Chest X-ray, PA view. Patient: 18 years old, sex M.
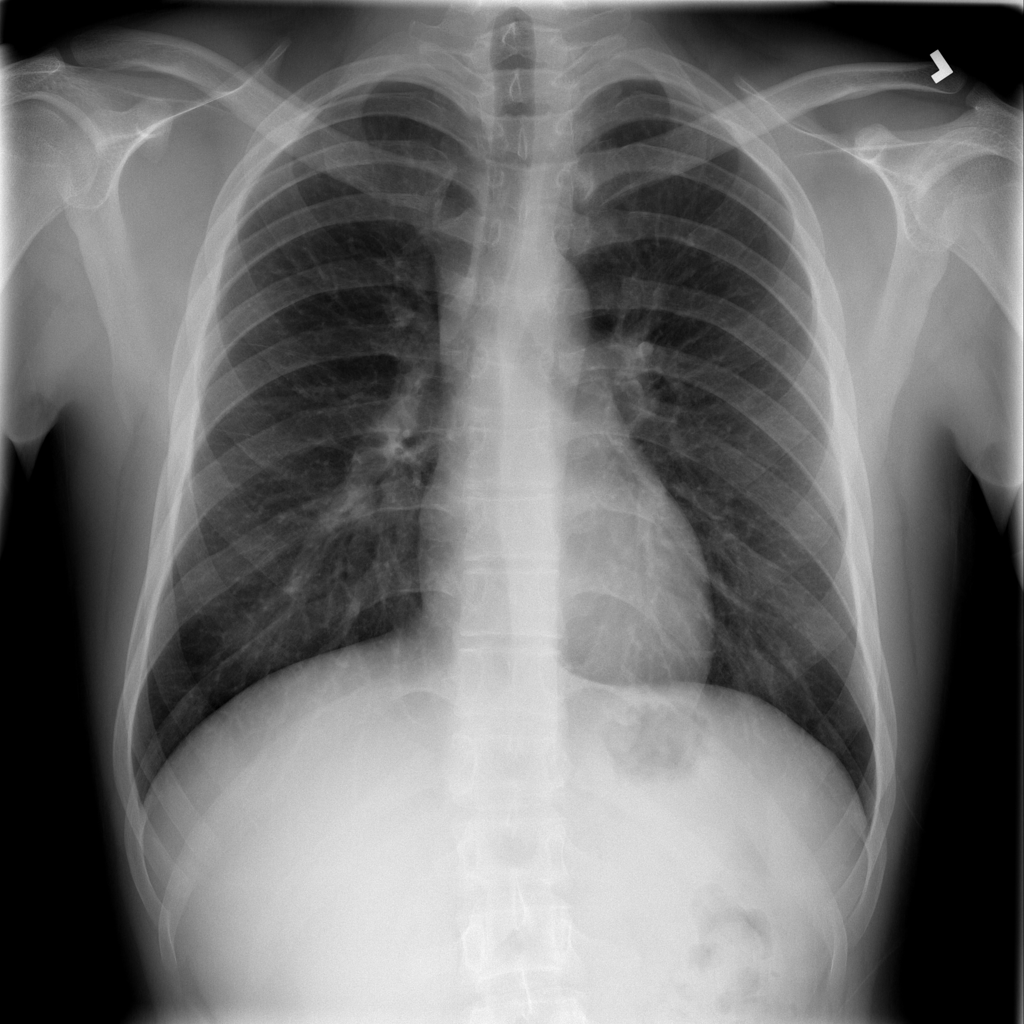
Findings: No Finding